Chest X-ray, PA view. Patient: 56 years old, sex M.
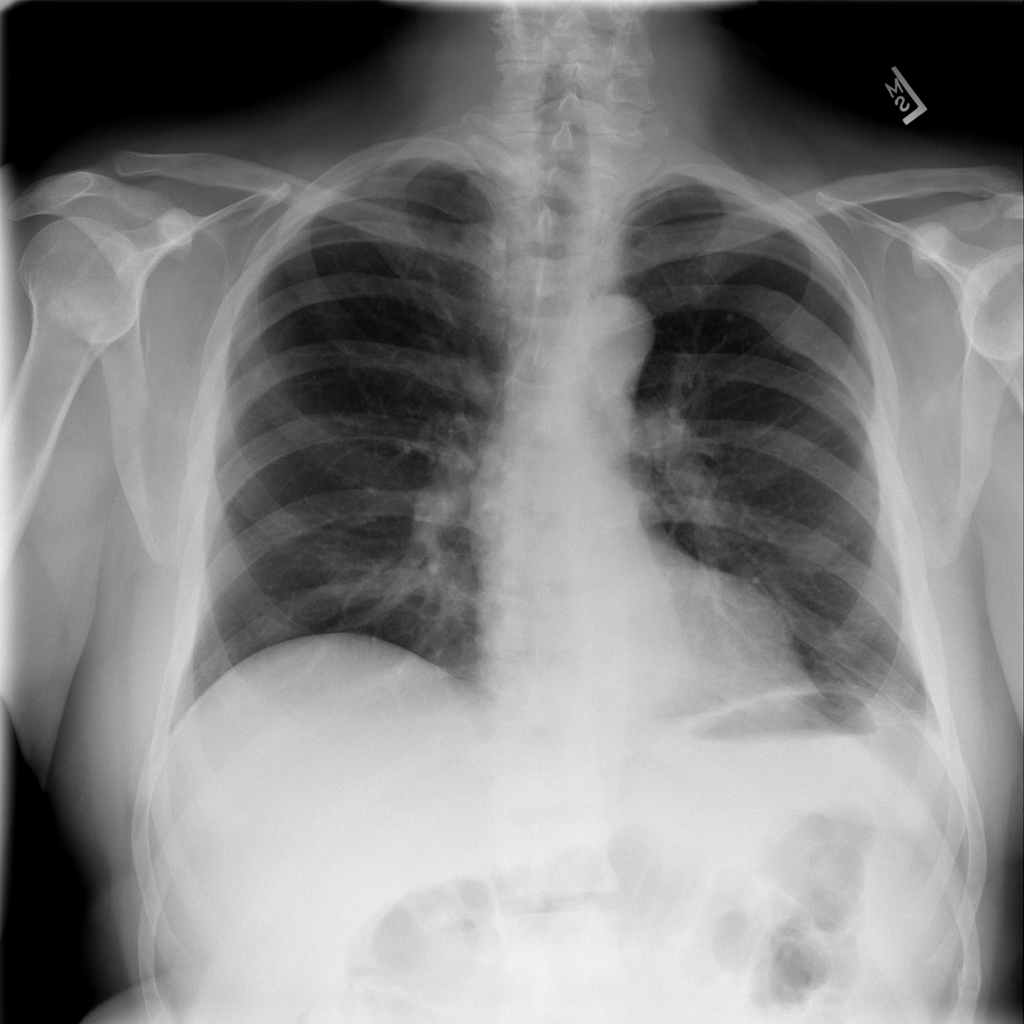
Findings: No Finding